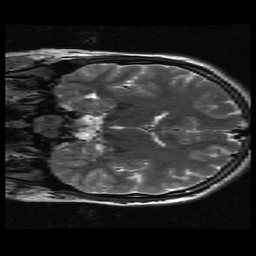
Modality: T2w
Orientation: coronal
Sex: male
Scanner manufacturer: ge
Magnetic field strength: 3 T
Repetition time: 5 s
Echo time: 0.1015 s